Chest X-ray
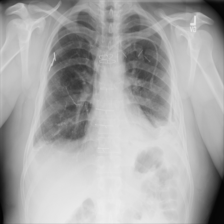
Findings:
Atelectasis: negative
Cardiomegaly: negative
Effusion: positive
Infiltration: negative
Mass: negative
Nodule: negative
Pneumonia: negative
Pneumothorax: negative
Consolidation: negative
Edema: negative
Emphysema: negative
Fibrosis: negative
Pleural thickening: negative
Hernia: negative